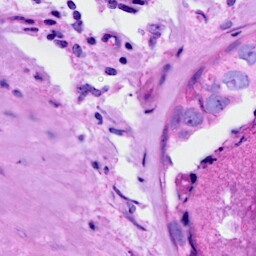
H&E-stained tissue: Breast